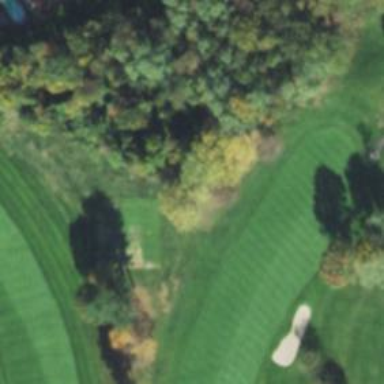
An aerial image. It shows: Grassy area designated as golf fairway.